Question: I want to draw this:

Two lines following a along a beizer path with equal distance. The fat lines are what I want, the small dotted one is the guiding path.
The image above is done by first stroking the path with width 30, and then with width 25 in the same color as the background. This works OK sometimes, but not if the background isn't plain colored.
I want something like 'clip' with a shape. And I would prefer to do it using standard graphic libraries. Even better the tools that come in most 2d graphics canvases.
Notes:
- - -
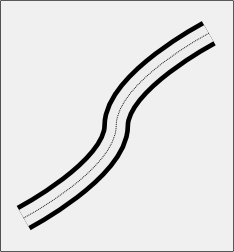
Answer: I can think of a way to do this in HTML5 Canvas.
What you want to do is draw a curve - - and then draw the same curve with less thickness and with the 'globalCompositeOperation' set to 'destination-out' on that same canvas.
That will get you the shape you want, essentially 2 lines with transparency between them.
you draw that canvas onto the real canvas that has whatever on it (complex background, etc).
Here's an example:
<URL>